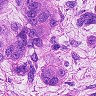
Metastatic tissue present: yes